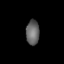
Tissue: lung
Cell type: Epithelial cells
Senescence score: 0.1891
Nuclear area (px): 322
Mean DAPI intensity: 100.708